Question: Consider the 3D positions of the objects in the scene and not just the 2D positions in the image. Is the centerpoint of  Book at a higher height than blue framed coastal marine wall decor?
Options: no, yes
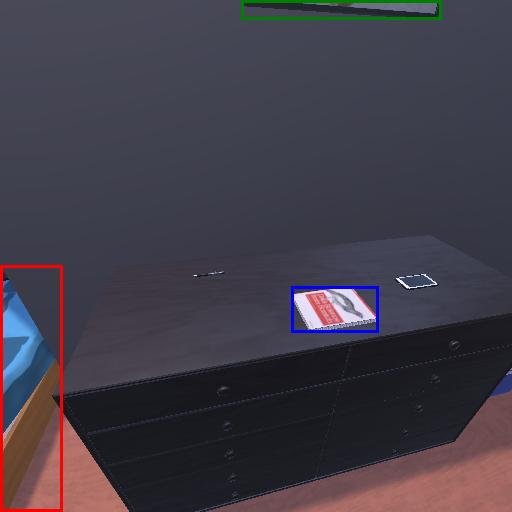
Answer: no